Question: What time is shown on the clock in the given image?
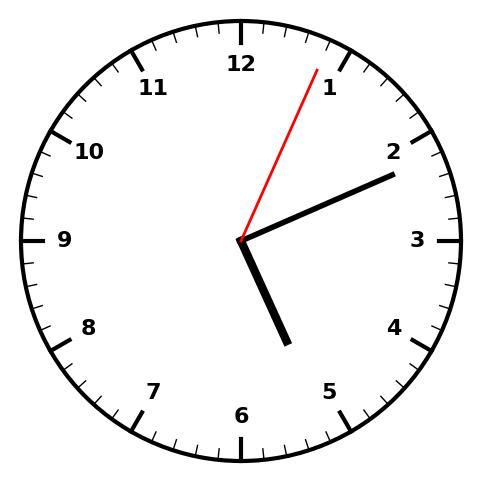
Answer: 05:11:04